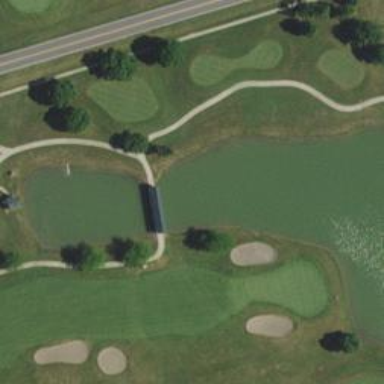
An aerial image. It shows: Path used for both walking and golf.